Interaction volume radius: 5 \u00c5
Interaction volume height: 15 \u00c5
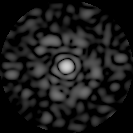
Disorder parameter: 0.8583